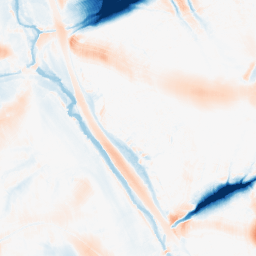
Category: morphological
Decomposition family: morphological_ellipse
Decomposition parameters: operation: average
width: 50
height: 50
Upsampling method: bicubic_16x
Upsampling parameters: scale: 16
Upsampling scale: 16